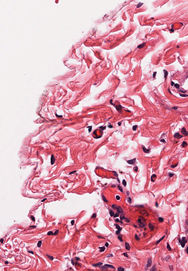
Tumor epithelial tissue: no
Tumor-associated stroma tissue: yes
Normal tissue: no